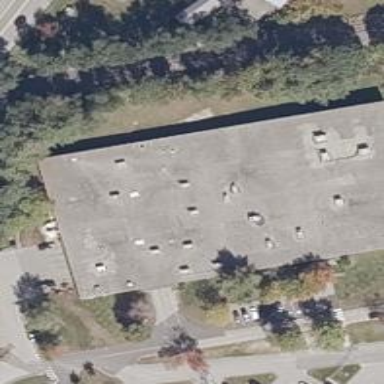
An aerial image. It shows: Warehouse.